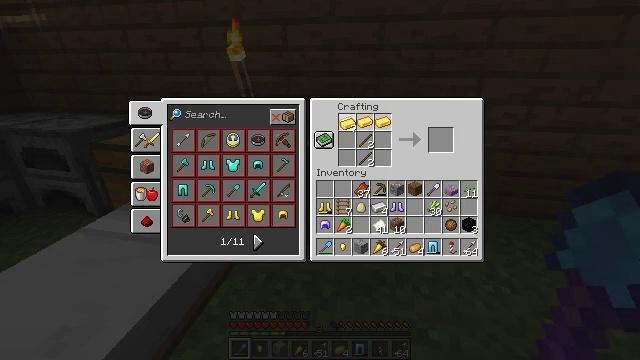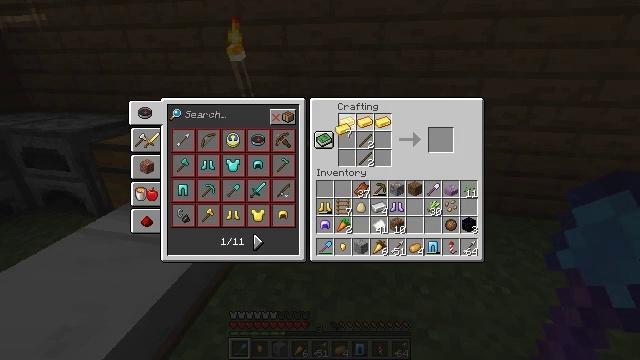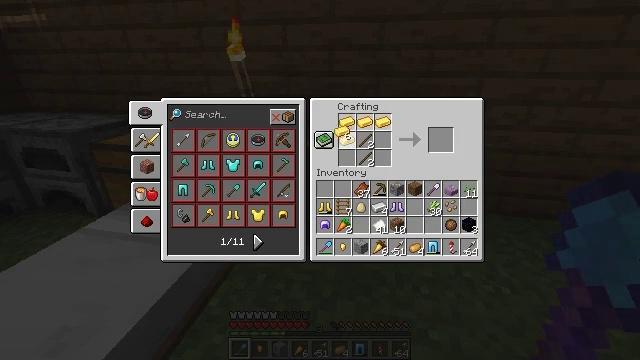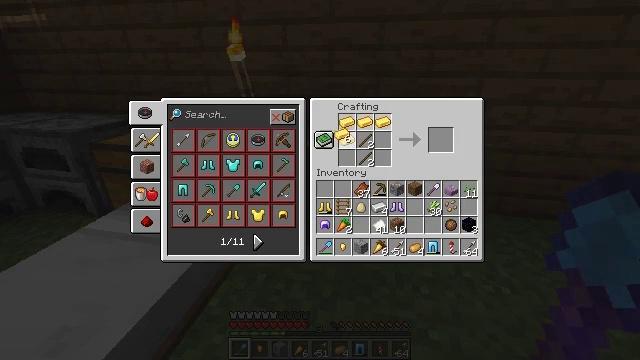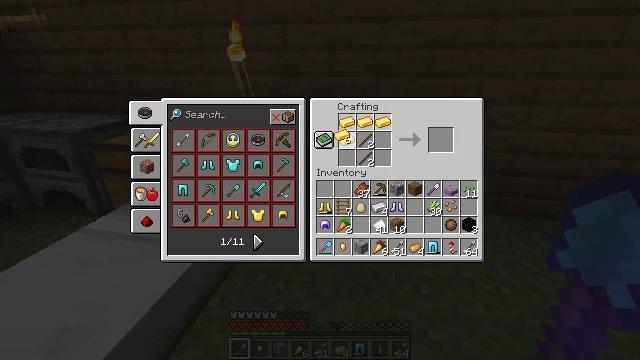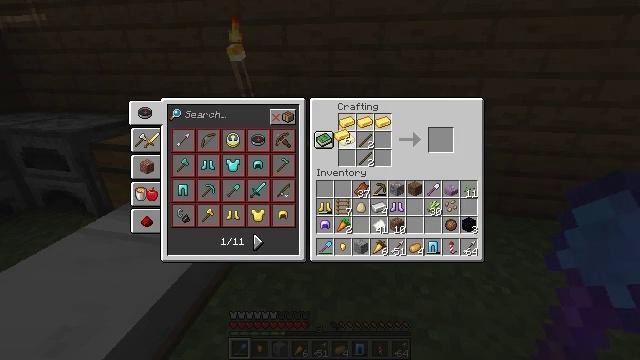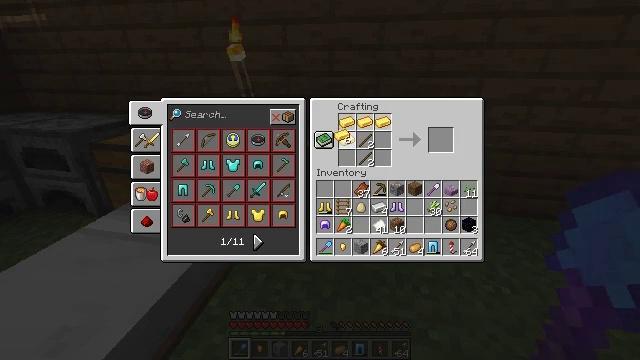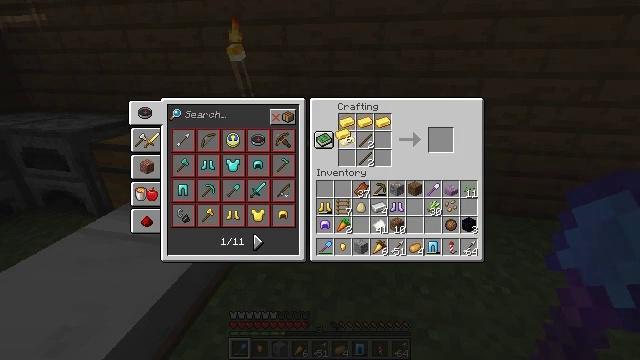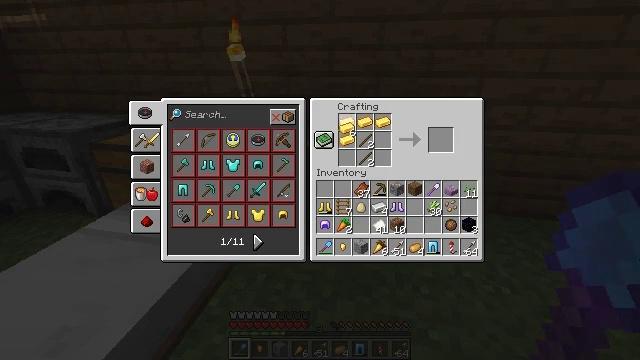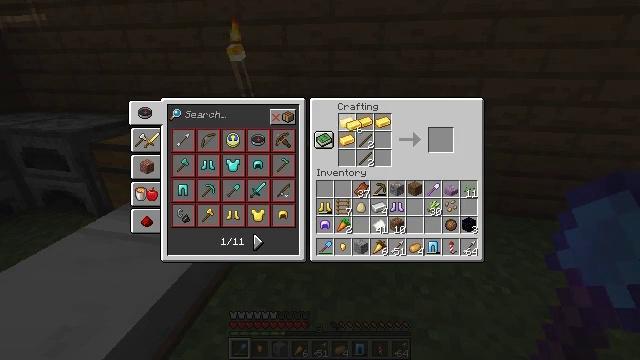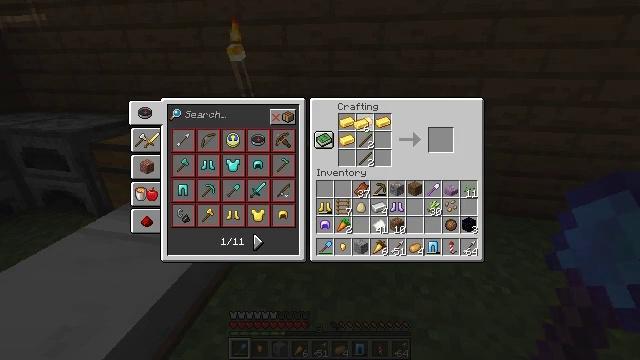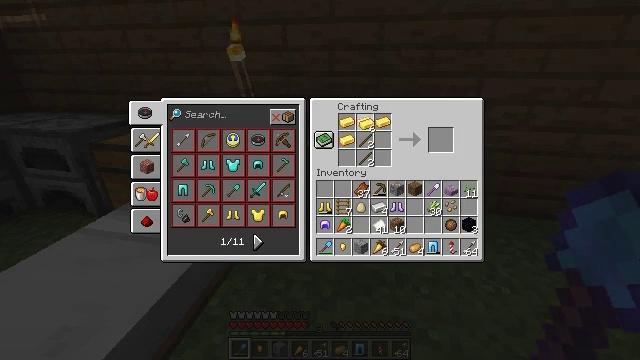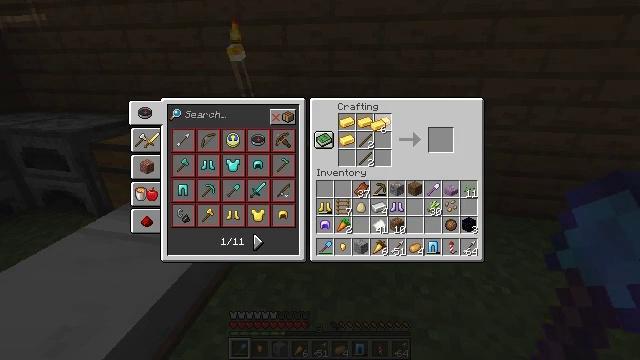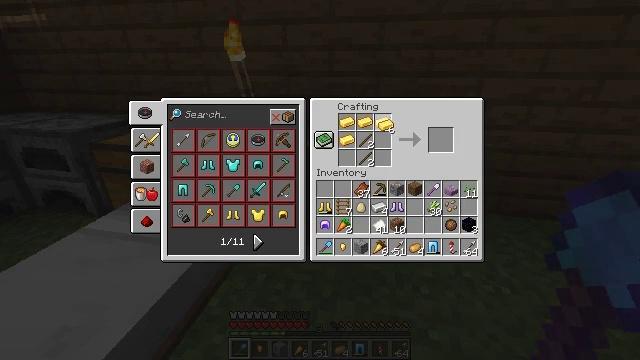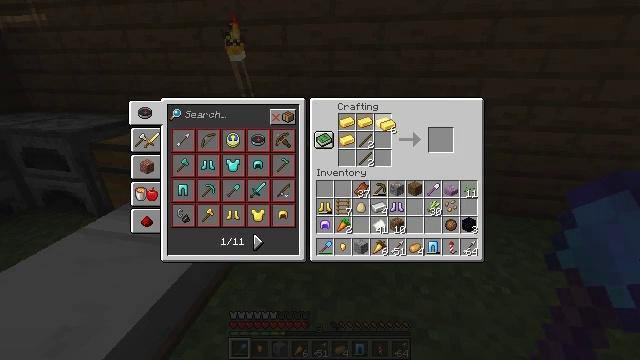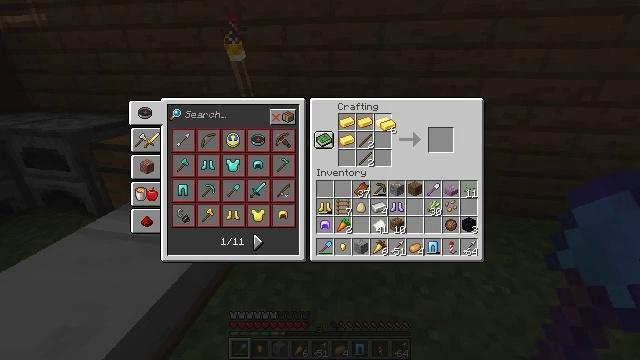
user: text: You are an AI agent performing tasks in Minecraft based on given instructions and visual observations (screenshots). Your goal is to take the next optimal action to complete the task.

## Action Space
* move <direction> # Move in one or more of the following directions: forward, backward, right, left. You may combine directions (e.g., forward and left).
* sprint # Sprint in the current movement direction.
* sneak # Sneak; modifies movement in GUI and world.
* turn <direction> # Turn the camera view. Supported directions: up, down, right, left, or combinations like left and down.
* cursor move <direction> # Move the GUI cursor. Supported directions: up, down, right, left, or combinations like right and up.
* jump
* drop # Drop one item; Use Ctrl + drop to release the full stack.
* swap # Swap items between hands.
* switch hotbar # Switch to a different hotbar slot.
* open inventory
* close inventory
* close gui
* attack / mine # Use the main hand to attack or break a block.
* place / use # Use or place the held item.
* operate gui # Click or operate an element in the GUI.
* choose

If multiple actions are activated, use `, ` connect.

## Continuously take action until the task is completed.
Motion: motion action
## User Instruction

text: Make a golden axe using the crafting table.
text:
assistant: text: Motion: choose
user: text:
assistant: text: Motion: choose
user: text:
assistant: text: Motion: choose
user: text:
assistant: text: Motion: choose
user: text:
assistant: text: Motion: choose
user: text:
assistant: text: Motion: choose
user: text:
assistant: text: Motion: no_op
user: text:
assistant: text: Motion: no_op
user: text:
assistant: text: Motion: cursor move right
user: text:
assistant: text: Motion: cursor move right
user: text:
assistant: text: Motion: no_op
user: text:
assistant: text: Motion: cursor move right
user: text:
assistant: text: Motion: cursor move right
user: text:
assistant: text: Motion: no_op
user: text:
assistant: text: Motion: operate gui
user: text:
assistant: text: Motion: operate gui
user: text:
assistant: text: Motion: operate gui
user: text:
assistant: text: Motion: operate gui
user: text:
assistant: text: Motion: no_op
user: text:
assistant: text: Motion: no_op
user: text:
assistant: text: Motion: no_op
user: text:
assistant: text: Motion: no_op
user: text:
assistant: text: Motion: operate gui
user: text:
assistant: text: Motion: operate gui
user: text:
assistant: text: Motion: operate gui
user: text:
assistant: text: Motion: cursor move left
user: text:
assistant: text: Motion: cursor move left
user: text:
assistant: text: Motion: no_op
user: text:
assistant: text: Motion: cursor move left
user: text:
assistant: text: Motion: cursor move left